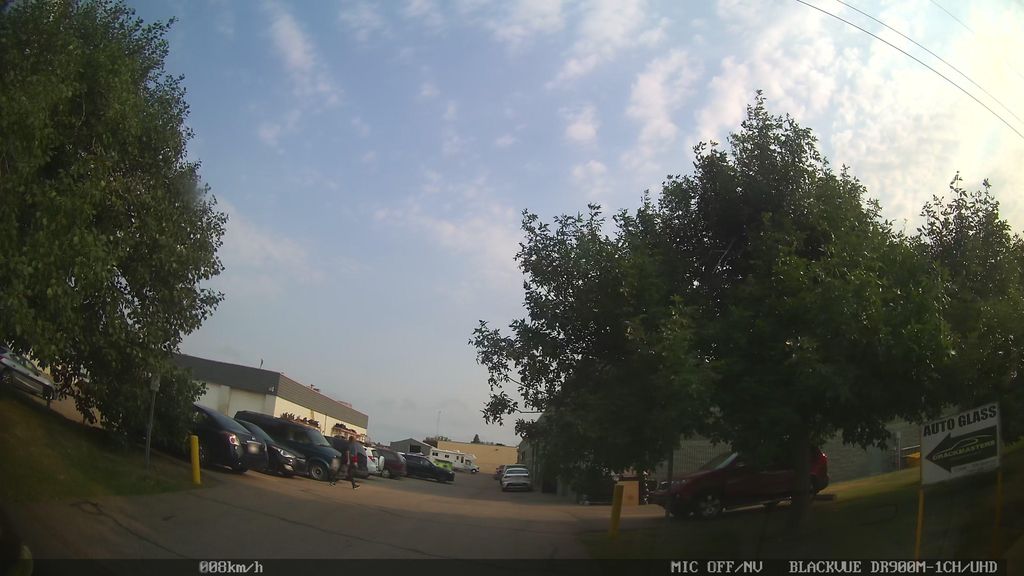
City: edmonton